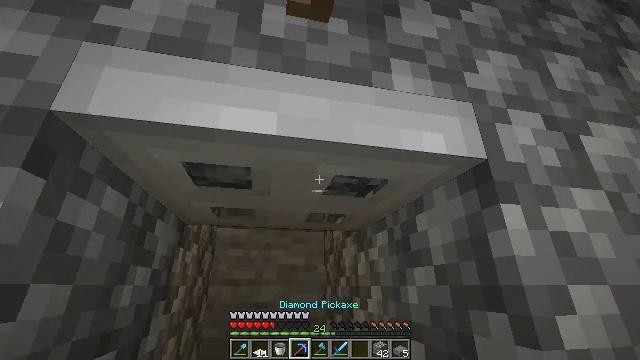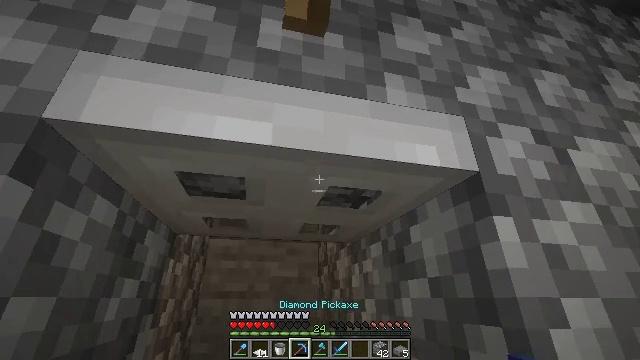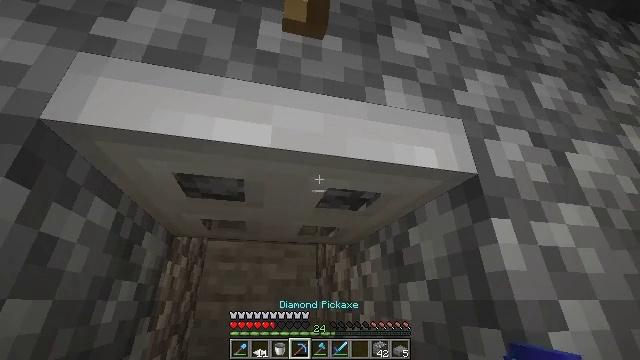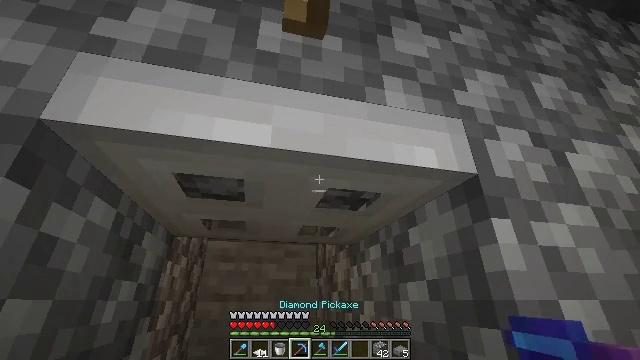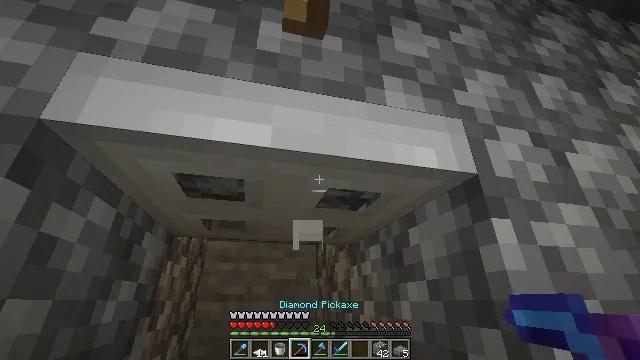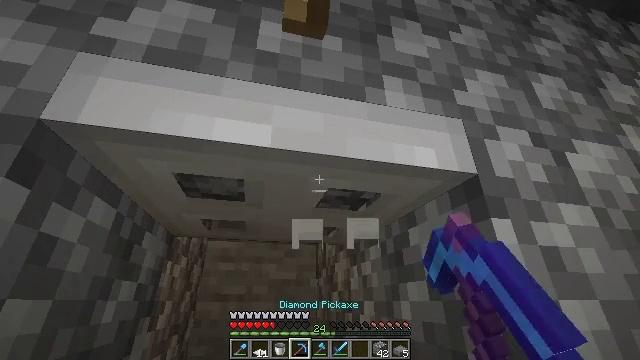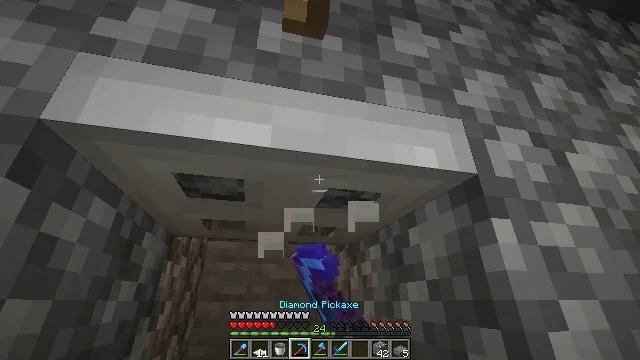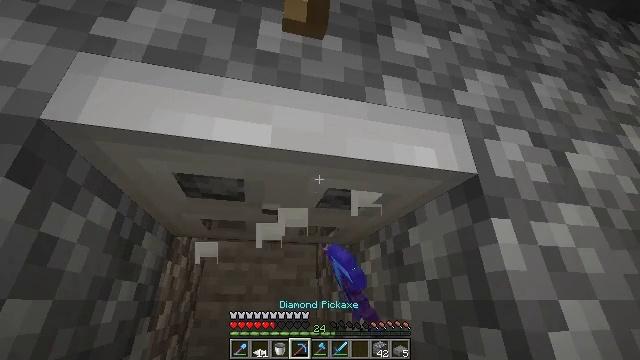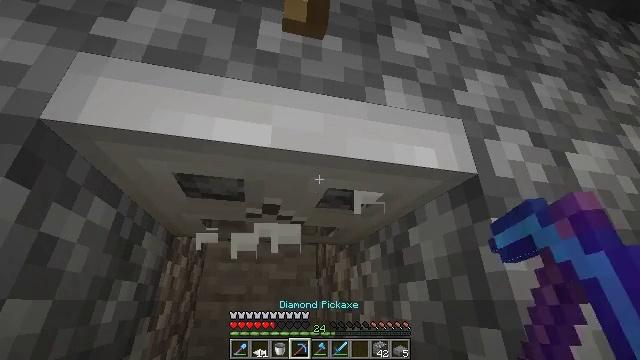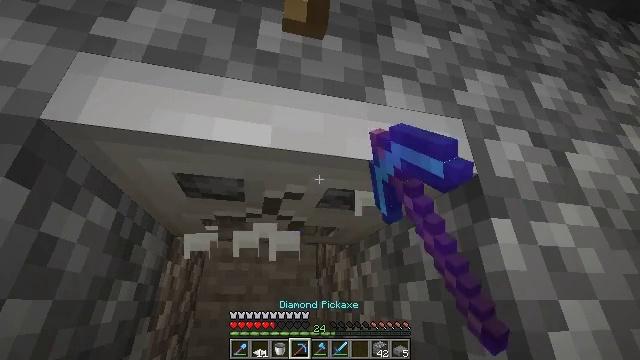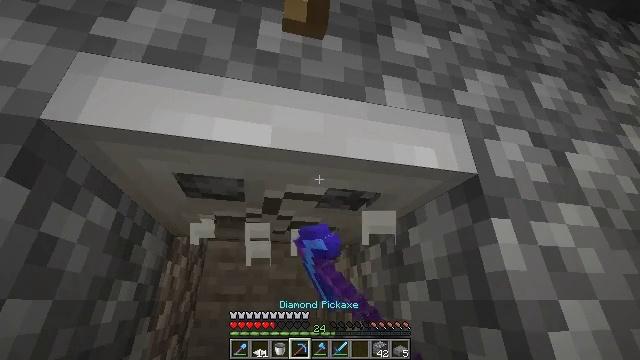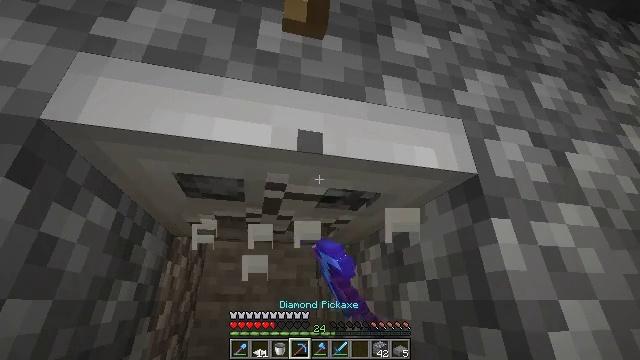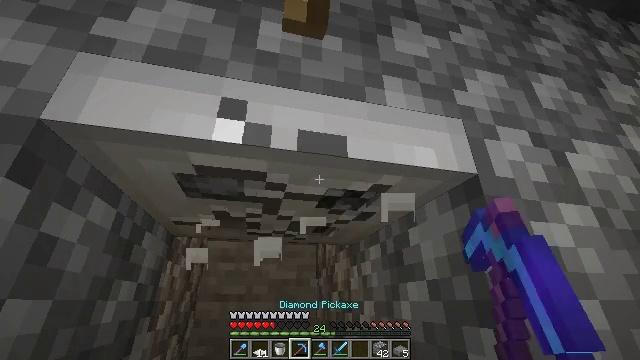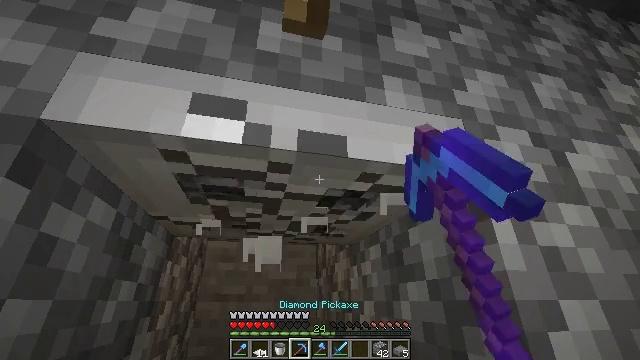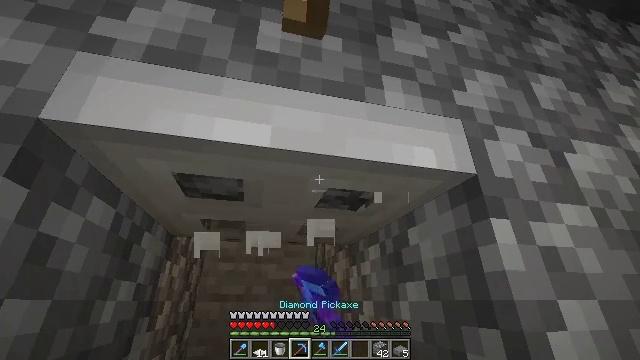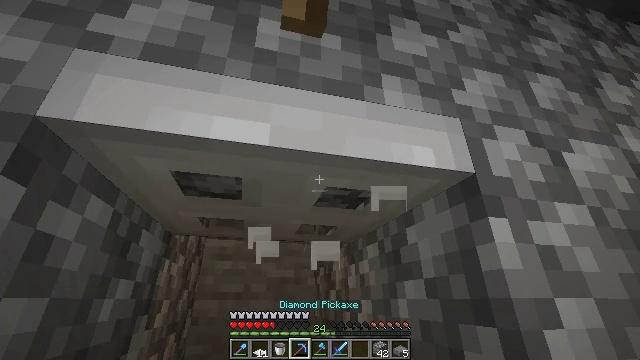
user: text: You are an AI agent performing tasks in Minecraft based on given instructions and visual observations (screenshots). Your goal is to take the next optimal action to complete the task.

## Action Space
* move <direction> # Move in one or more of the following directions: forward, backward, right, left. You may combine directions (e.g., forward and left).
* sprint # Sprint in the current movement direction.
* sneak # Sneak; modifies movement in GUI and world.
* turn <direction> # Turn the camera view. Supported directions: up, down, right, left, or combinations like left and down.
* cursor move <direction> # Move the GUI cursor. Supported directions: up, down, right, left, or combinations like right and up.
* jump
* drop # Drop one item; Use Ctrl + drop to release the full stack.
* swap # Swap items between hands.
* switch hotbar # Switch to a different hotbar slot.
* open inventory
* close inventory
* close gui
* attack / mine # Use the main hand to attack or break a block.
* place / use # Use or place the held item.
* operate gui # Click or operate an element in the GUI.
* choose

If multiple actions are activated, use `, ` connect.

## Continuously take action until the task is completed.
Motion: motion action
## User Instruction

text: Mine the iron trapdoor.
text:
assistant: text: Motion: turn right and up
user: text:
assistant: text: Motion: no_op
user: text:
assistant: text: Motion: no_op
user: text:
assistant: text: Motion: attack / mine
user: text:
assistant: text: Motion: attack / mine
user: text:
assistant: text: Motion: attack / mine
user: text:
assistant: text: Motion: attack / mine
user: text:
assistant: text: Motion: attack / mine
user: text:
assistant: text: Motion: attack / mine
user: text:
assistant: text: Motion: attack / mine
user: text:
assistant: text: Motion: attack / mine
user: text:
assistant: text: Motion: attack / mine
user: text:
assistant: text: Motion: attack / mine
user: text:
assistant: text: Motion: no_op
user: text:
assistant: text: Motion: no_op
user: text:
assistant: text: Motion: no_op
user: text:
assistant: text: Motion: no_op
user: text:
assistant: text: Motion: no_op
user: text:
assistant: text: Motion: no_op
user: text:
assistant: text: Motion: no_op
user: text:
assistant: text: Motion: no_op
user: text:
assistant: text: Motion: no_op
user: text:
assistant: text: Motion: attack / mine
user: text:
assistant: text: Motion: attack / mine
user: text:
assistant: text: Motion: attack / mine
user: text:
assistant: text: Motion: attack / mine
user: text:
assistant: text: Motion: attack / mine
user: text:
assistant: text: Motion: attack / mine
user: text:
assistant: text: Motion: attack / mine
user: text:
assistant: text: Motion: attack / mine